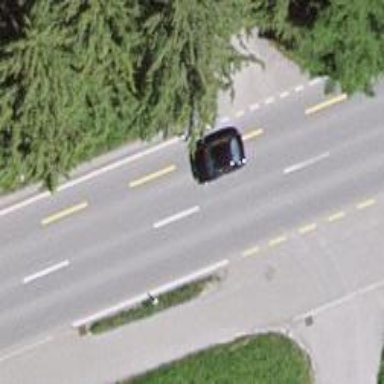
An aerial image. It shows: Secondary road with asphalt surface.